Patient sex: F
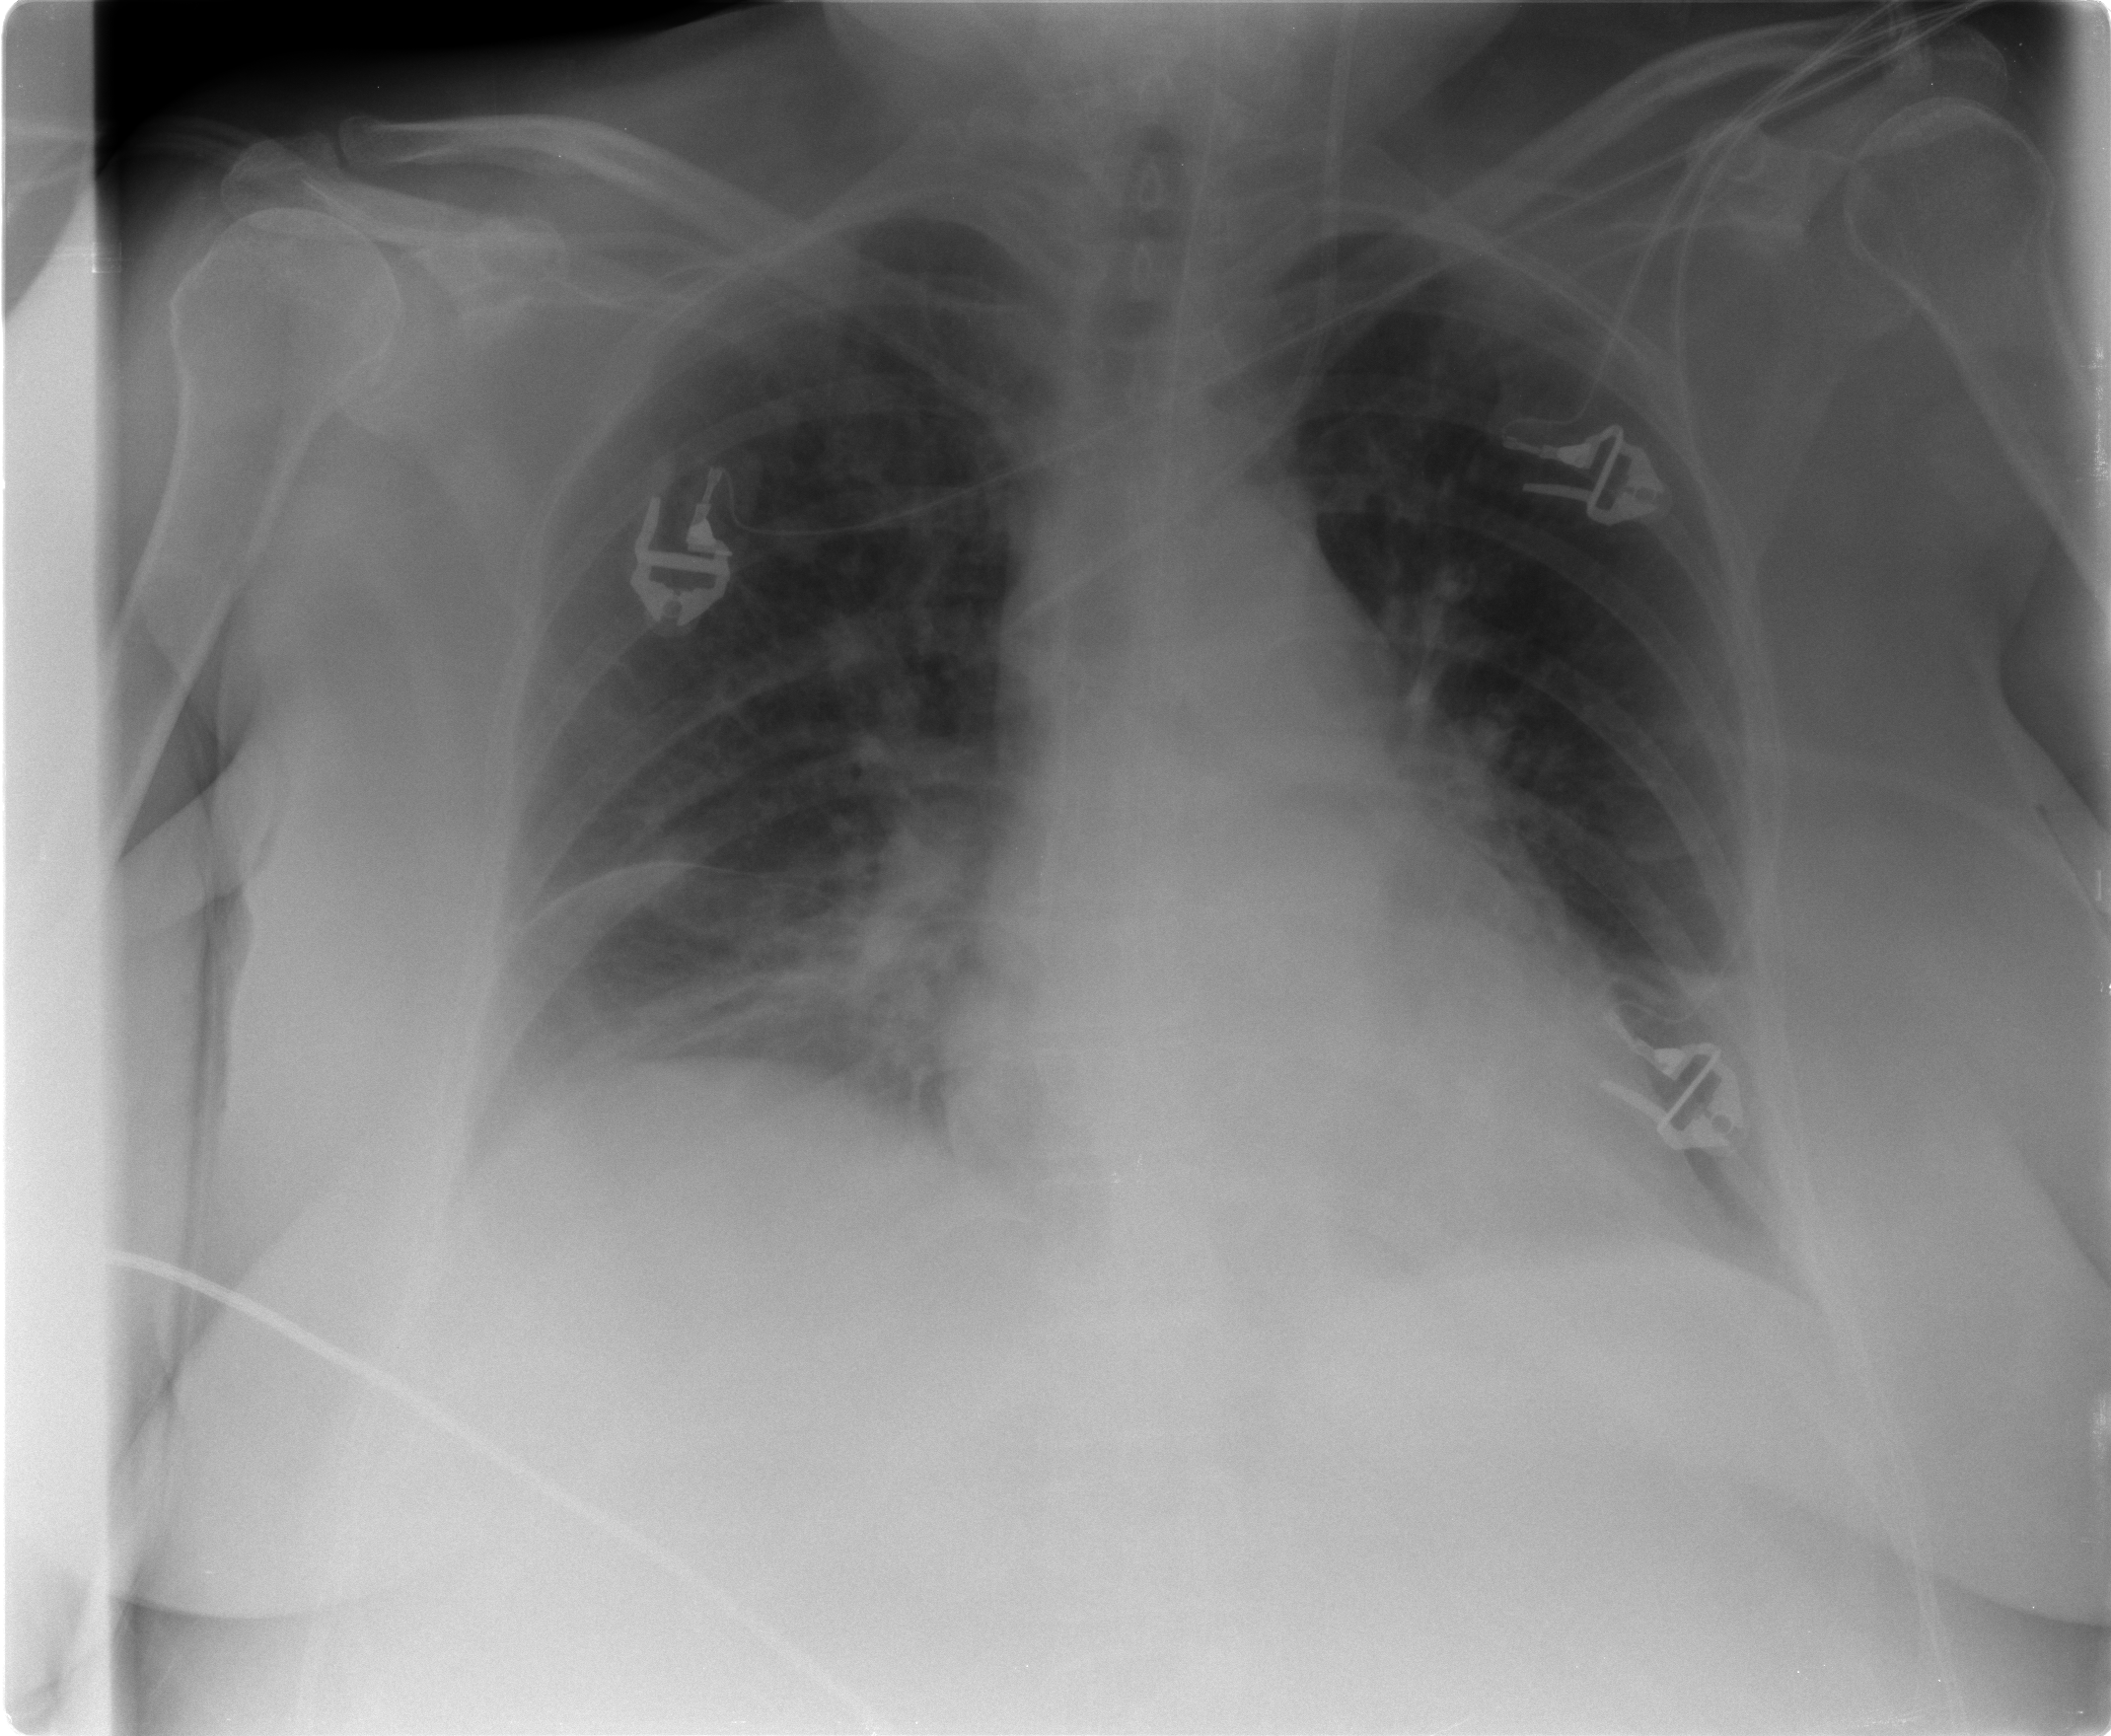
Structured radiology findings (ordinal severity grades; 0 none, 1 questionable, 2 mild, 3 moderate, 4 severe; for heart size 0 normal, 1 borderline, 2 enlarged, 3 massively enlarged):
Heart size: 0
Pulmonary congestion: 0
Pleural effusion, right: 2
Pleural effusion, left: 1
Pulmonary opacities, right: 1
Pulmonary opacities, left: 0
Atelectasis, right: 2
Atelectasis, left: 2